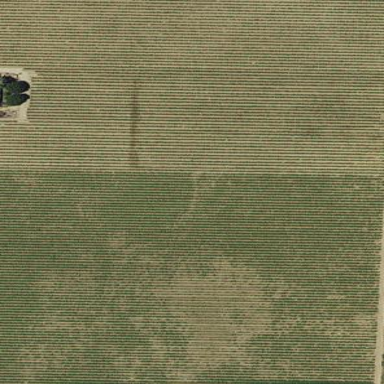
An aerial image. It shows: Vineyard growing grapes.